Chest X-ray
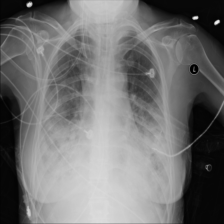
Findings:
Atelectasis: negative
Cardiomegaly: negative
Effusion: positive
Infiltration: positive
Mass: negative
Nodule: negative
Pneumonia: negative
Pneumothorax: negative
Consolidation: negative
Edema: negative
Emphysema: negative
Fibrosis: negative
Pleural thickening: negative
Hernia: negative